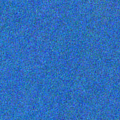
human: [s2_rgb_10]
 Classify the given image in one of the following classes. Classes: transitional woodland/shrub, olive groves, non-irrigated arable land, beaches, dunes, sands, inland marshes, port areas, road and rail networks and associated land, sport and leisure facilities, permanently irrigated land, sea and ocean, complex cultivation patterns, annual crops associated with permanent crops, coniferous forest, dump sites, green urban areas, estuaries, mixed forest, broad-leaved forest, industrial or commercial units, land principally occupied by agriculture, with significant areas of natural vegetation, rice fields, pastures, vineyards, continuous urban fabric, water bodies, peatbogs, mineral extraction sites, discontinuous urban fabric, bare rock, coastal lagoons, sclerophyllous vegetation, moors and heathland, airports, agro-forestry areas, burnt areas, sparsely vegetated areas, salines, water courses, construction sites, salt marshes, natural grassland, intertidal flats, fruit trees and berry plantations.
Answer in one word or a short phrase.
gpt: sea and ocean